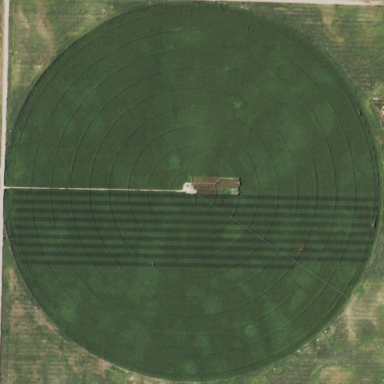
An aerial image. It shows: Farmland with pivot irrigation system.